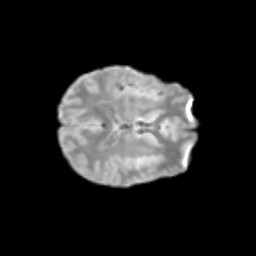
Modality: T2w
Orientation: axial
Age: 11
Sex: female
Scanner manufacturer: siemens
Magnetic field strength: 3 T
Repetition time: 3.8 s
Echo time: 0.07 s